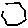
Label: hexagon